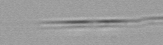
Label: Pseudo-nitzschia